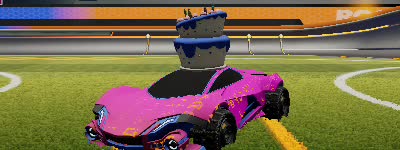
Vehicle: werewolf